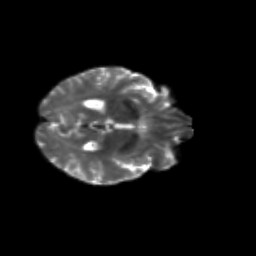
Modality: T2w
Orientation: axial
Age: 55
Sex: female
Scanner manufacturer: siemens
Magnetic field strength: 3 T
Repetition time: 4.71 s
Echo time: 0.0906 s